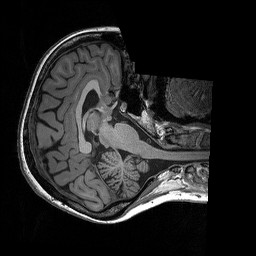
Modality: T1w
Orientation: axial
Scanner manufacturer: siemens
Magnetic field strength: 3 T